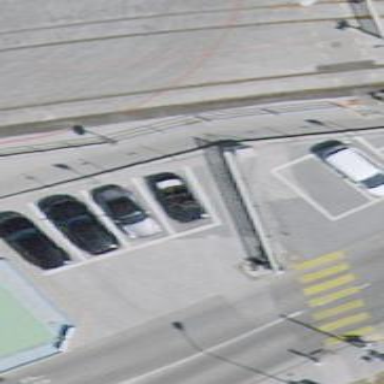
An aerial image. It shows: Parking available on the street side.